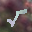
Label: 5